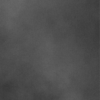
Label: dusty